Question: Is there a way to get the default NSPathControl to have drop down like in xcode 4? by default i mean without subclassing

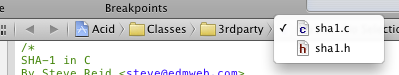
Answer: I just realized the popup menu is just the menu outlet. All I have to do is create a menu and make a single click display the menu.